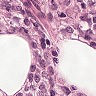
Metastatic tissue present: yes